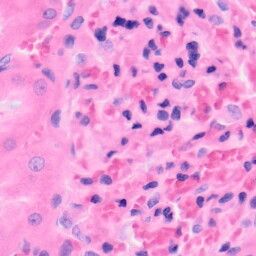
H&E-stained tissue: Kidney